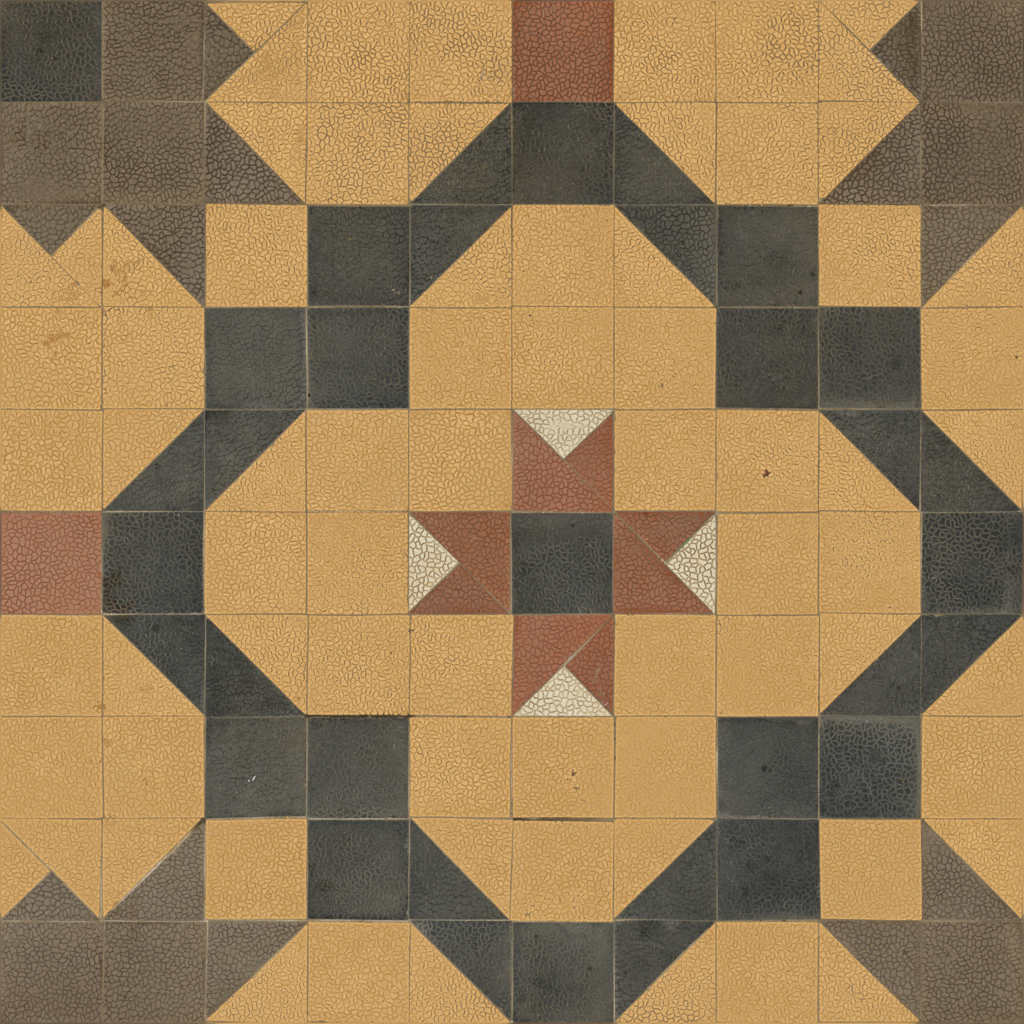
Texture map type: Color